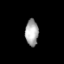
Tissue: lung
Cell type: Endothelial cells
Senescence score: 0.6775
Nuclear area (px): 338
Mean DAPI intensity: 168.033